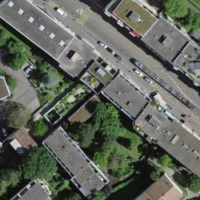
EUNIS habitat code: 54
Species observed at this site:
Astrantia major
Geranium nodosum